九年级 · 度量几何学
下列四个转盘中, $C, D$ 转盘分成 8 等份, 若让转盘自由转动一次, 停止后, 指针落在阴影区域内的概率最大的转盘是（）
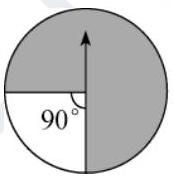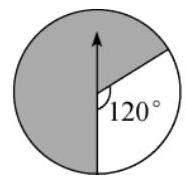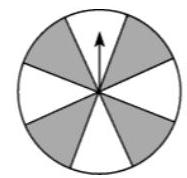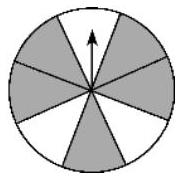
答案: A
解析: AB.C.D.